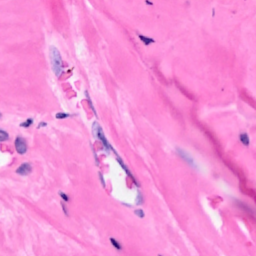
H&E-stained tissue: Breast